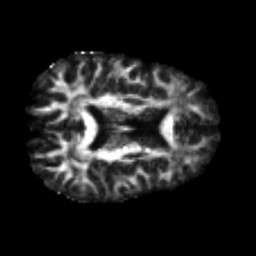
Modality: FA
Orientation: axial
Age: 36
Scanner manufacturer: philips
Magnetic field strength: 3 T
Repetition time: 7.766 s
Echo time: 0.1224 s